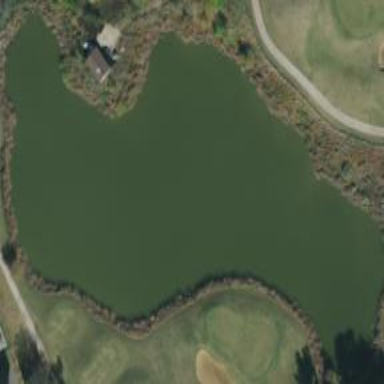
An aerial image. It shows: Picturesque scene of golf course with lateral water hazard.